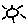
Label: sun